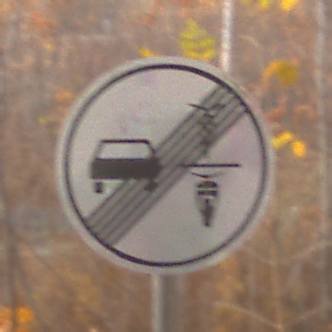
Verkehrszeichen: EndeVerbotUeberholenEinspurigeFahrzeuge
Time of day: SunriseSunset
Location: Roofed (Suburban)
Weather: Clear
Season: NotSpecified
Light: Natural